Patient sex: M
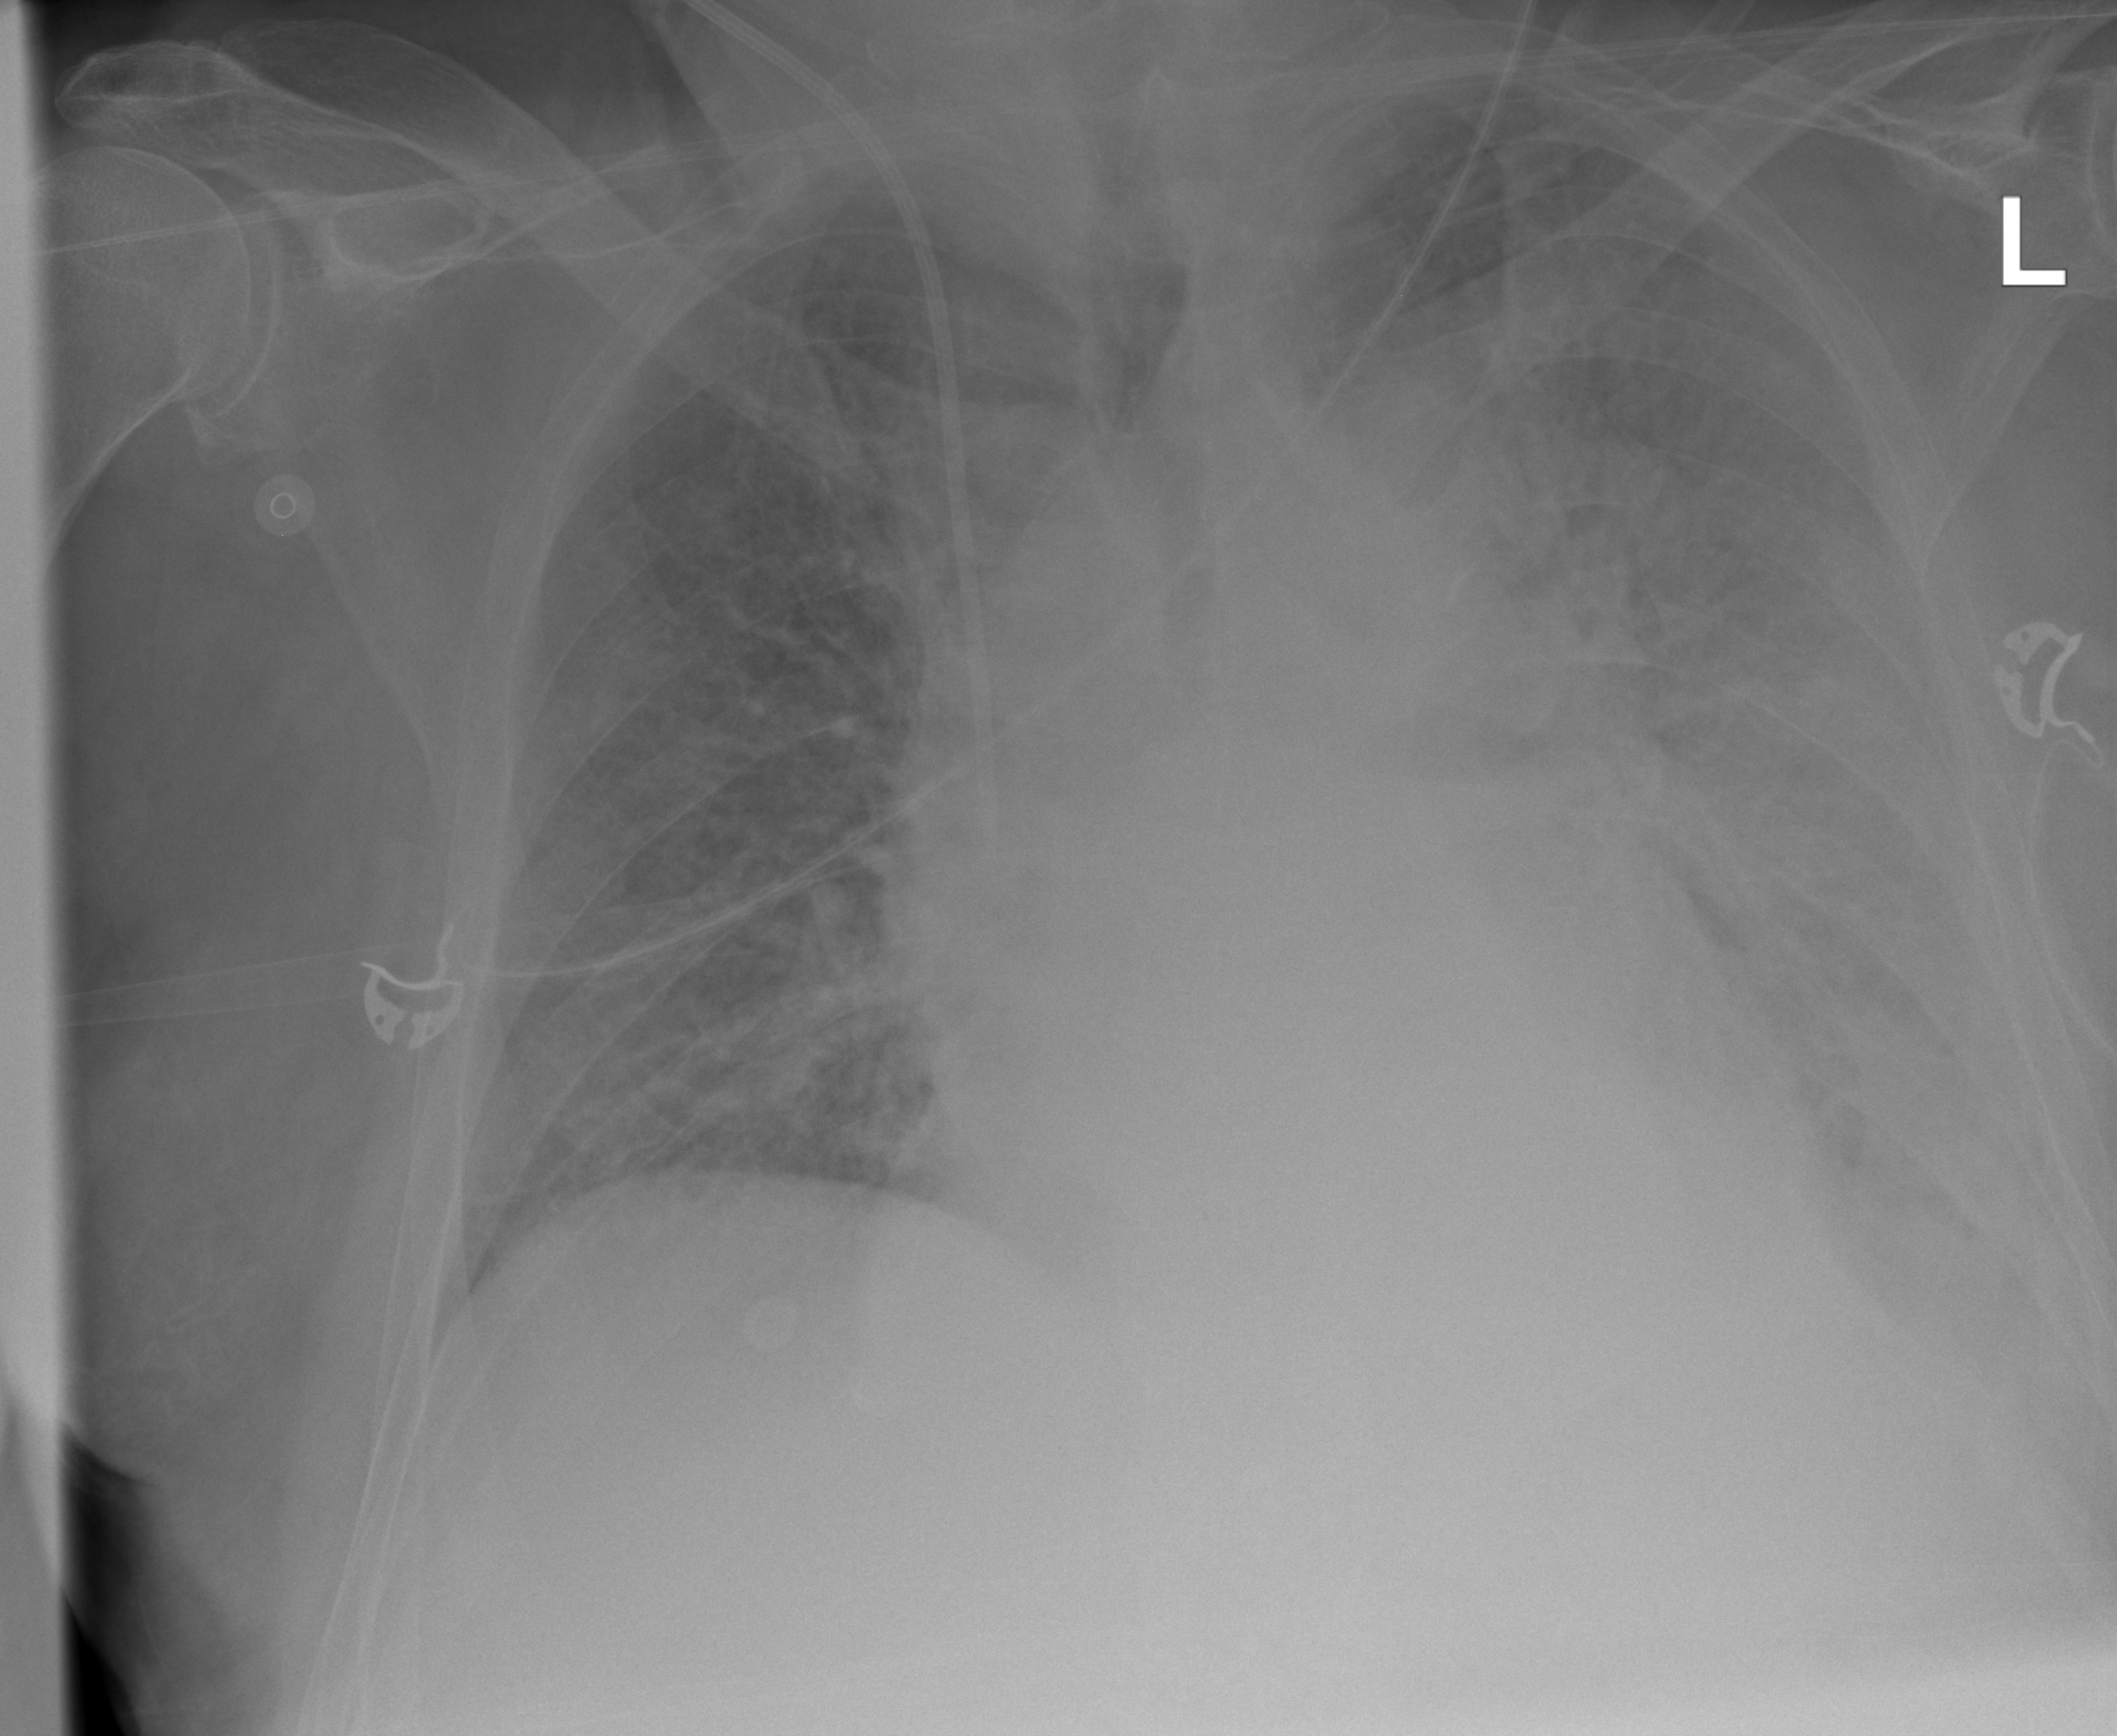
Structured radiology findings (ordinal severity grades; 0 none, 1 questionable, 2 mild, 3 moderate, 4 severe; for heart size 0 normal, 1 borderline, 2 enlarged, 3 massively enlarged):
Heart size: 0
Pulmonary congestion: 0
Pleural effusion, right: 0
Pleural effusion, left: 3
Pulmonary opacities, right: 0
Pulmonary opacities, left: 0
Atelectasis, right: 0
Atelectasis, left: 3